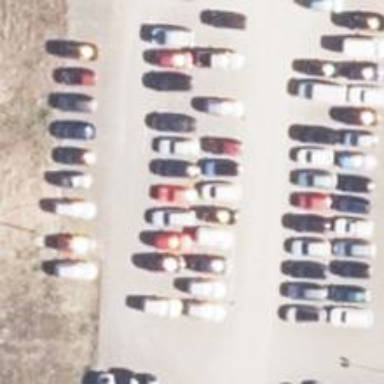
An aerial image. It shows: Parking area with surface.